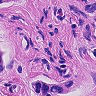
Metastatic tissue present: yes